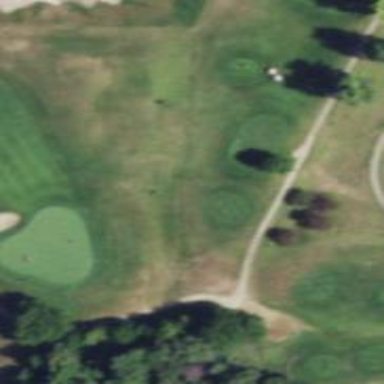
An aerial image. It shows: Golf tee.